Field crop: maize
Growth stage: 2
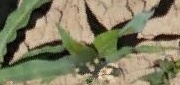
Species: maize